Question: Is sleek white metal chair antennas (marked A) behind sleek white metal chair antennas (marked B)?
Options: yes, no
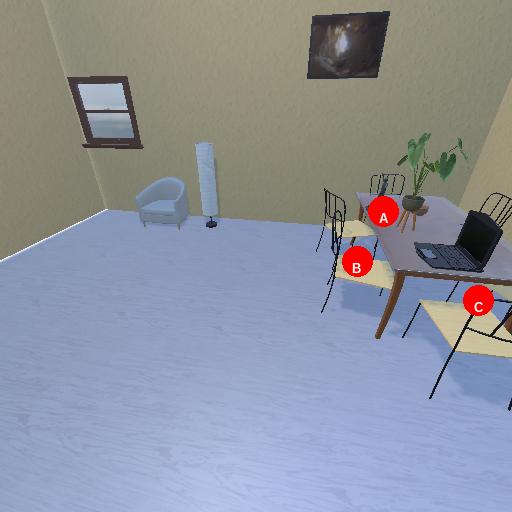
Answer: yes